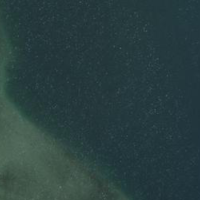
EUNIS habitat code: 14
Species observed at this site:
Aythya fuligula
Mergus merganser